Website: ulta-beauty
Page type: store-pickup
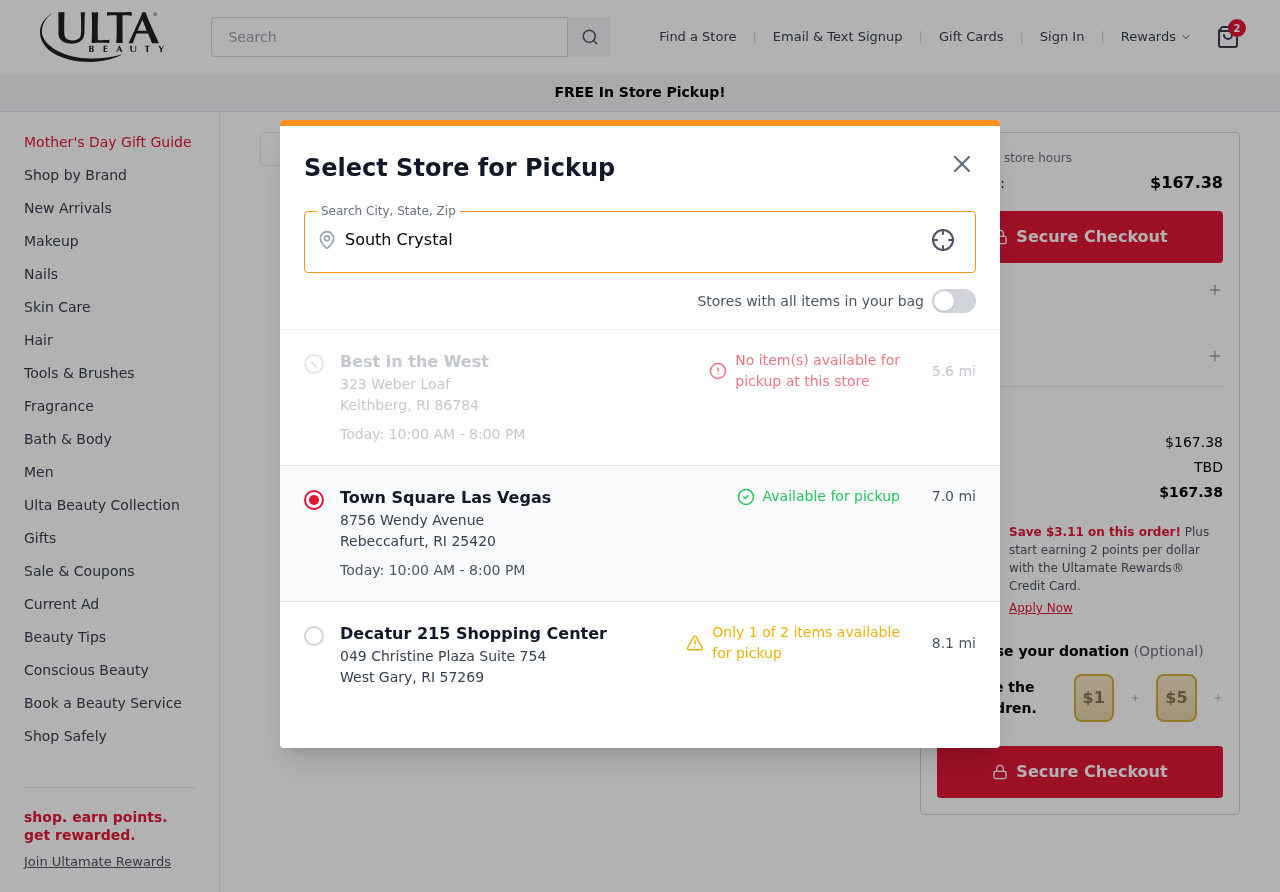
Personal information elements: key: PII_CITY
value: South Crystal
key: PII_LOCATION1_CITY_STATE_ZIP
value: Keithberg, RI 86784
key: PII_LOCATION1_NAME
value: Best in the West
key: PII_LOCATION1_STREET
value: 323 Weber Loaf
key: PII_LOCATION2_CITY_STATE_ZIP
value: Rebeccafurt, RI 25420
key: PII_LOCATION2_NAME
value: Town Square Las Vegas
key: PII_LOCATION2_STREET
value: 8756 Wendy Avenue
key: PII_LOCATION3_CITY_STATE_ZIP
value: West Gary, RI 57269
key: PII_LOCATION3_NAME
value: Decatur 215 Shopping Center
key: PII_LOCATION3_STREET
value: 049 Christine Plaza Suite 754
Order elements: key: ORDER_NUM_ITEMS
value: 2
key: ORDER_TOTAL
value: $167.38
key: ORDER_SUBTOTAL
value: $167.38
Search elements: key: HEADER_SEARCH
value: Search
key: SEARCH_STORE_LOCATION
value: South Crystal